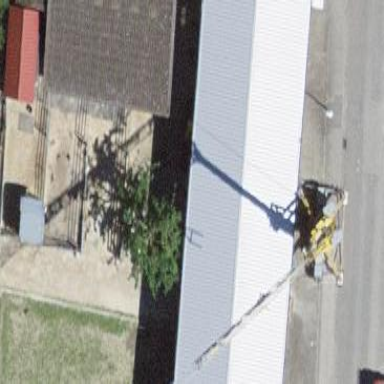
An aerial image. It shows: Warehouse building.